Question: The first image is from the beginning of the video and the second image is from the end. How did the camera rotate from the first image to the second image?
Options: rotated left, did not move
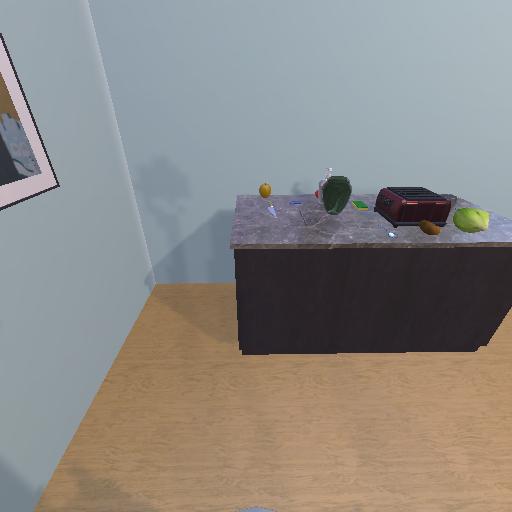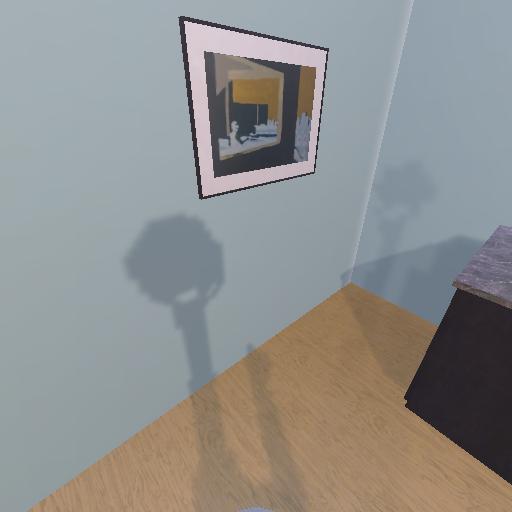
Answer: rotated left